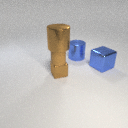
small brown metal cube to the left of large blue metal cube